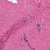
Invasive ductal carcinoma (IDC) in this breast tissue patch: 0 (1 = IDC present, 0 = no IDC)